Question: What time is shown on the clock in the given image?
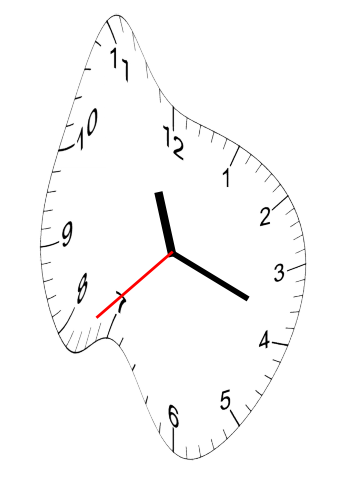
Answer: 11:18:38